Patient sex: M
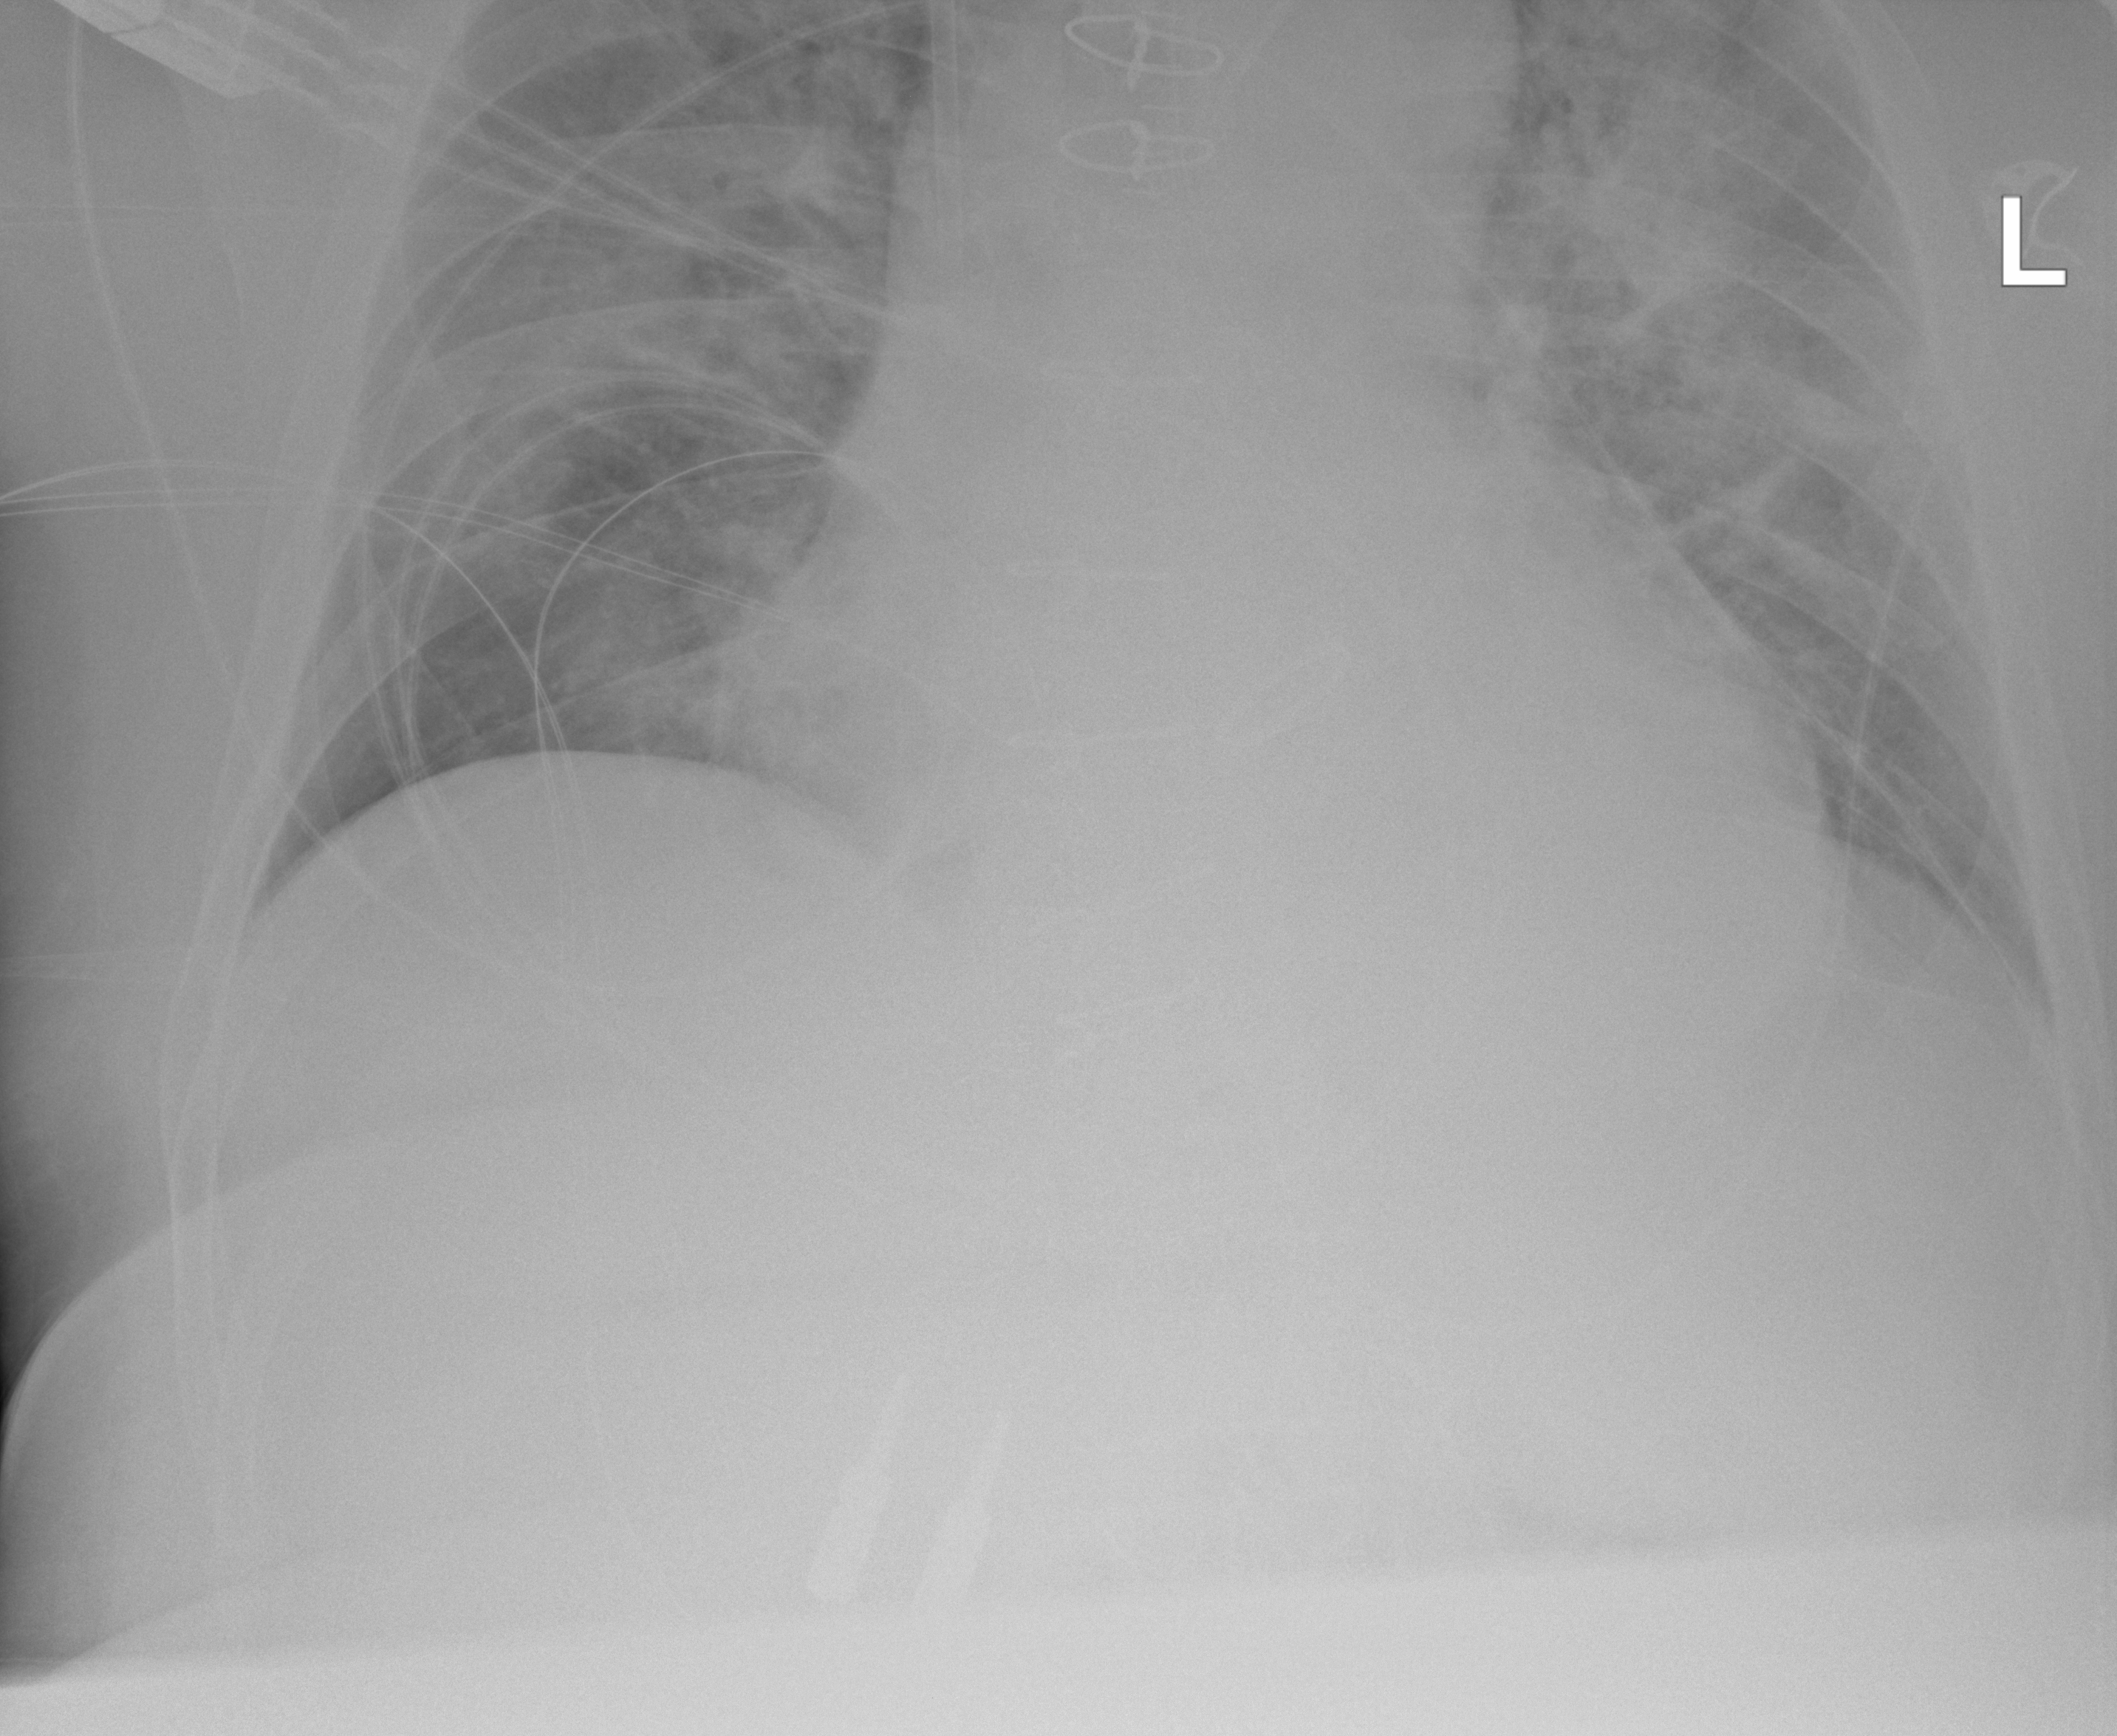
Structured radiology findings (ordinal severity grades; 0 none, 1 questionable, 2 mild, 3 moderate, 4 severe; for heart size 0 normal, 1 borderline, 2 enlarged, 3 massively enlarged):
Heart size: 2
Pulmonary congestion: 2
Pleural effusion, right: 1
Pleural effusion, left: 2
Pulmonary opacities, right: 0
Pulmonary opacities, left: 2
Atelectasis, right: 2
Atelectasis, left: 2